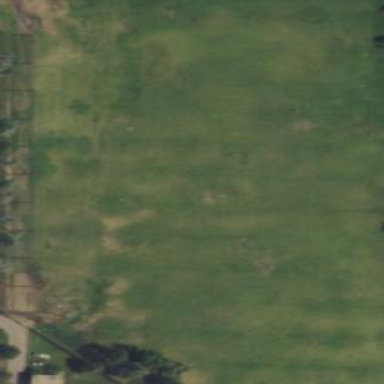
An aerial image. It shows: Driving range for golf on grass.